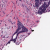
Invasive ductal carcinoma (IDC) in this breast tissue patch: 0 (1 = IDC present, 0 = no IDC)